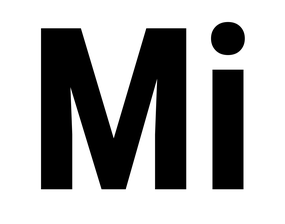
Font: Roboto_Condensed_Bold